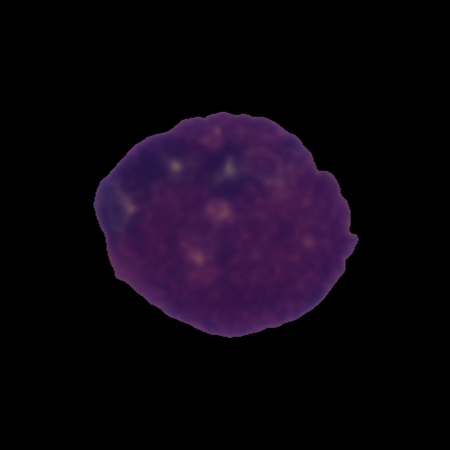
Label: cancer